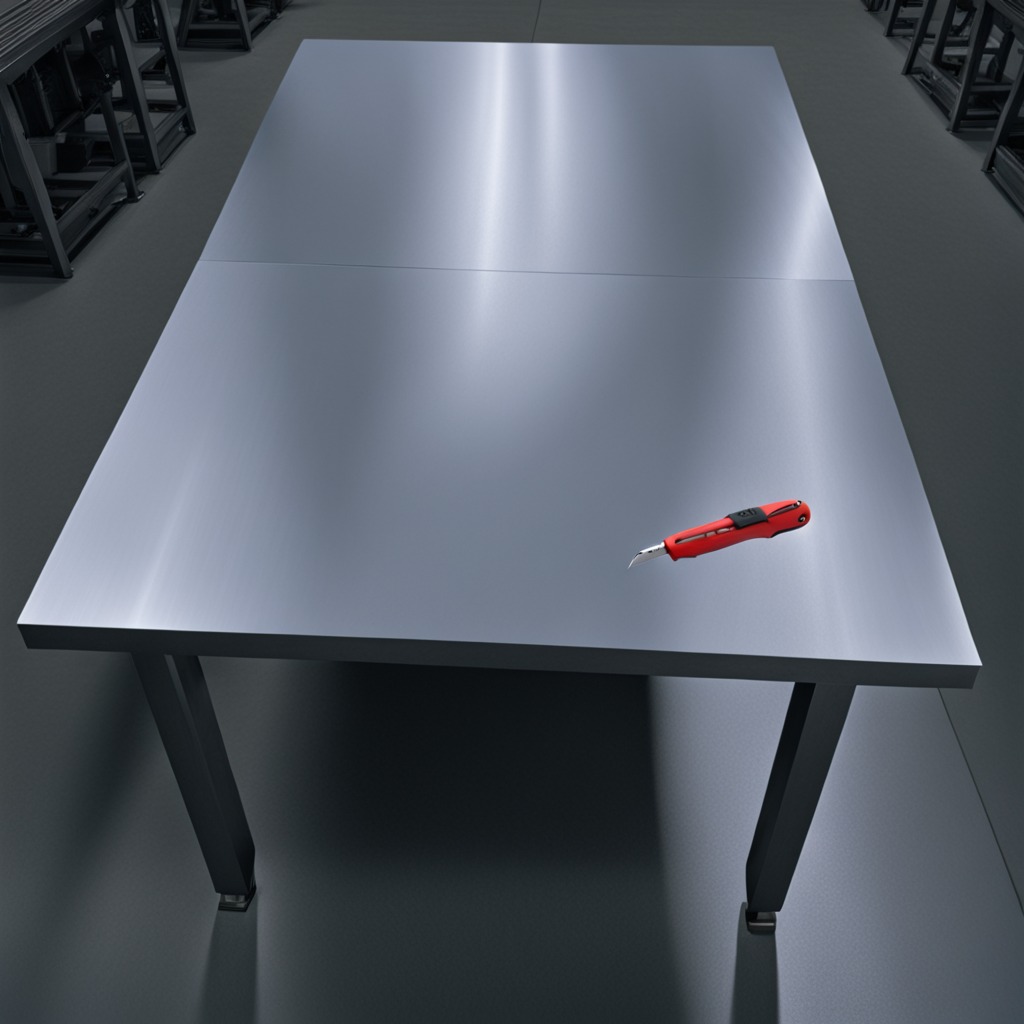
A utility knife lies on the clean empty table in the evening soft directional lighting on the tabletop realistic grain studio-quality clarity centered framing